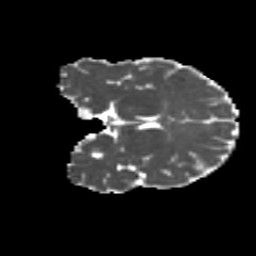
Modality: MD
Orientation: coronal
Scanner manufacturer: siemens
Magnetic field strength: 3 T
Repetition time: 4.16 s
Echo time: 0.0806 s